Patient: sex M, age 57
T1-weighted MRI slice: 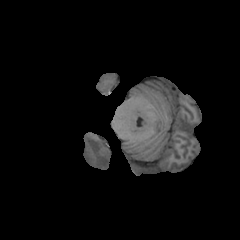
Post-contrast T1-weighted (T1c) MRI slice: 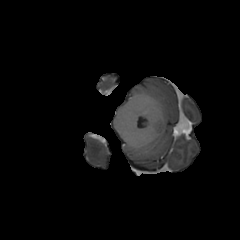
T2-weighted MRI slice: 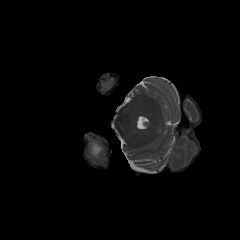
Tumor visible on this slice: yes
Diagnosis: Glioblastoma, IDH-wildtype
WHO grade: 4